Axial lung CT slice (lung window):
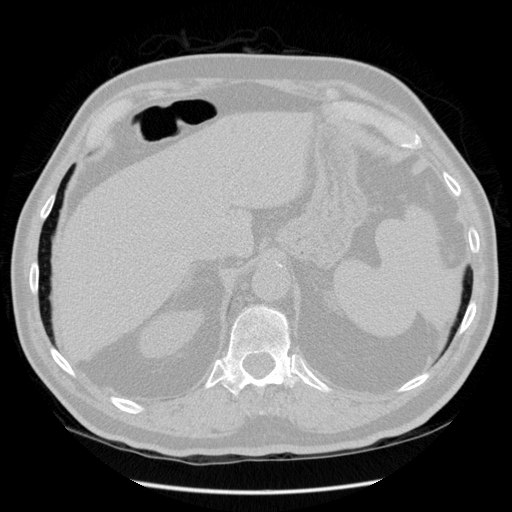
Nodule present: no